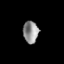
Tissue: lung
Cell type: T cells
Senescence score: 0.2344
Nuclear area (px): 329
Mean DAPI intensity: 145.69